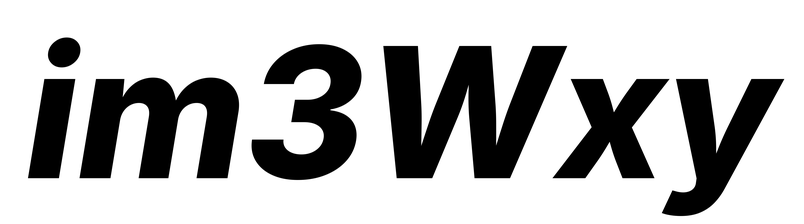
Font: Inter-Italic_ExtraBold_Italic